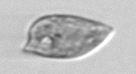
Label: Prorocentrum_dentatum